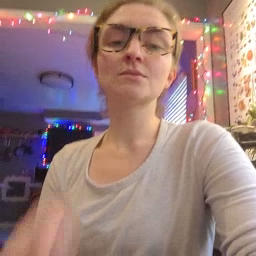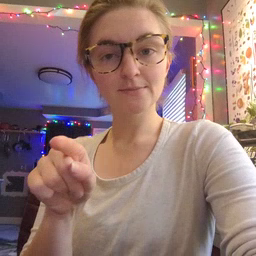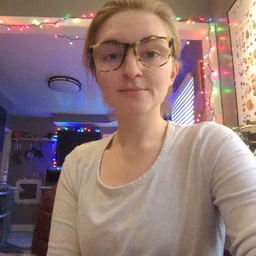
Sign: there